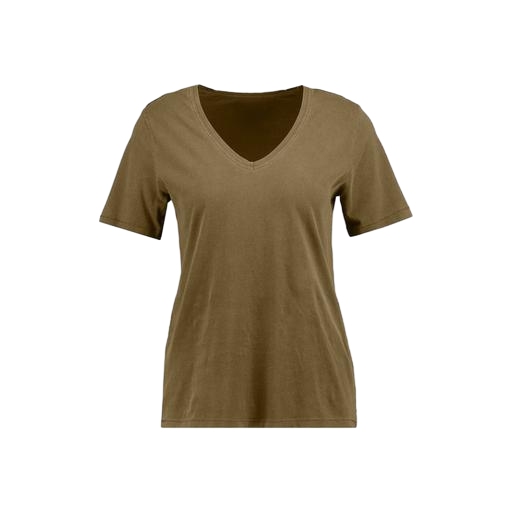
v-neck t-shirt, green jersey t-shirt brown, brown contemporary v-neck tee, white background